A scalogram of one vibration snapshot from a rotating bearing is shown, computed with a continuous wavelet transform. Determine the bearing's health state. Answer with exactly one of: normal, inner_race, outer_race, ball.
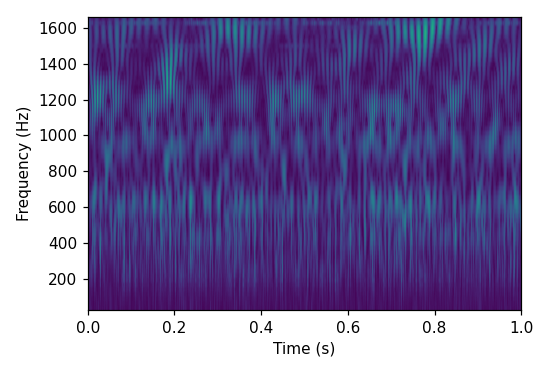
Answer: outer_race